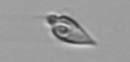
Label: Oxytoxum